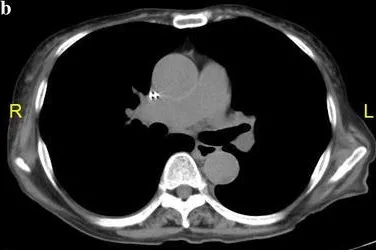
B; The mass in the right breast and bilateral pleural effusions disappeared with nearly complete response after 6 cycles of CHOP chemotherapy.
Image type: radiology (ct)